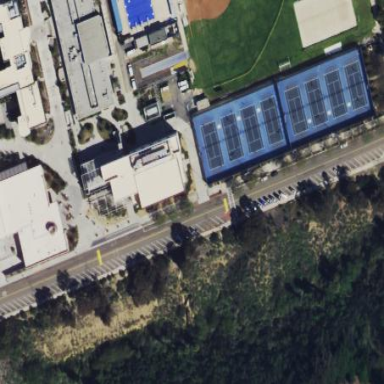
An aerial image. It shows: Tennis court in leisure pitch.